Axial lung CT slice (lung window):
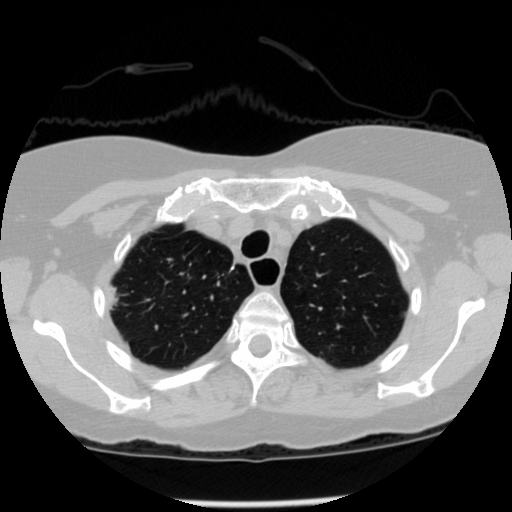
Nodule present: no